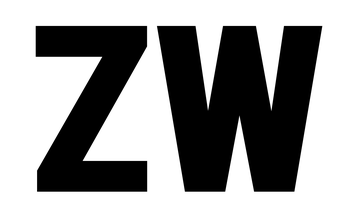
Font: Roboto_Condensed_Black